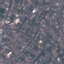
Label: Residential